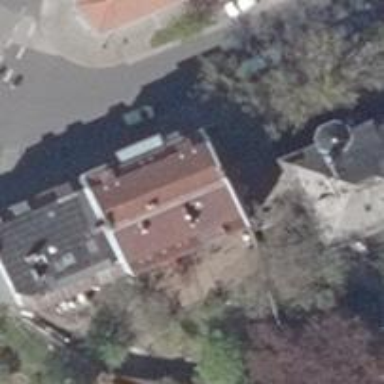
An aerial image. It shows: Apartments building with gambrel roof.